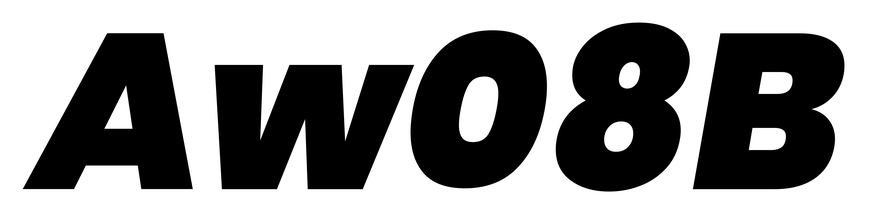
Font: Poppins-BlackItalic